Question: I have a draggable image and I'm trying to get it so that if it goes within an X Y region of the screen that an event happens.
So far I can detect when I move a finger through the region but not when it is dragging the image.
- this code works for the finger
'''
public boolean onTouchEvent(MotionEvent ev) {
int x = (int) ev.getX();
int y = (int) ev.getY();
switch (ev.getAction()) {
case MotionEvent.ACTION_DOWN:
case MotionEvent.ACTION_MOVE:
if (x >= 370 && x <= 500 && y >= 250 && y <= 420) {
Log.i(null, "--- Region 1 initiated ---");
}
'''
- but when I try to adapt it to the image...
'''
public boolean onDrag(View layoutview, DragEvent dragevent) {
int action = dragevent.getAction();
View getid = findViewById(R.id.image);
int x1 = (int) getid.getX();
int y1 = (int) getid.getY();
if (action == MotionEvent.ACTION_MOVE) {
if (x1 >= 370 && x1 <= 500 && y1 >= 250 && y1 <= 420) {
Log.i(null, "--- Region 1 initiated by image---");
}
}
'''
...nothing happens. The logcat doesn't show the message. Does anyone know where I'm going wrong or if there's a way of doing this.
Some illustrations, sometimes my description of the problem is pretty bad:

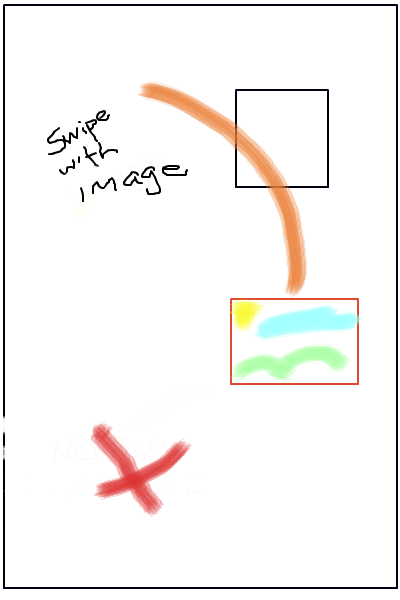
Answer: It took a while but I actually got it working by doing this in onTouch:
'''
final int X = (int) event.getRawX();
final int Y = (int) event.getRawY();
ImageView j = (ImageView) findViewById(R.id.image);
switch (event.getAction()) {
case MotionEvent.ACTION_DOWN:
_xDelta = (int) (X - j.getTranslationX());
_yDelta = (int) (Y - j.getTranslationY());
break;
case MotionEvent.ACTION_UP:
_xDelta = 100;
_yDelta = 100;
break;
case MotionEvent.ACTION_MOVE:
j.setTranslationX(X - _xDelta);
j.setTranslationY(Y - _yDelta);
if (X >= 370 && X <= 500 && Y >= 250 && Y <= 420) {
Log.i(null, "Region 1 initiated");
// Do whatever...
}
'''